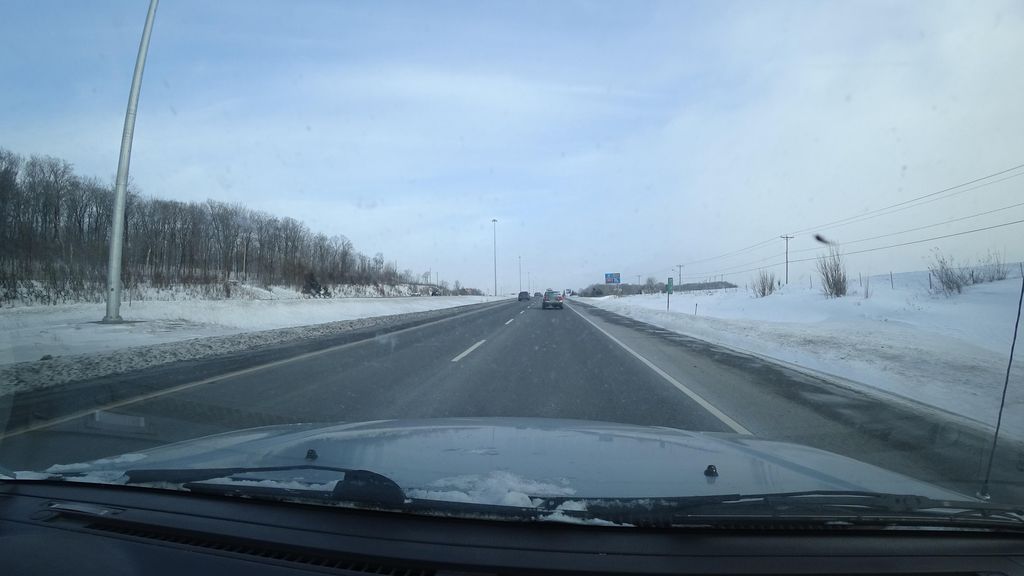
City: quebec_city